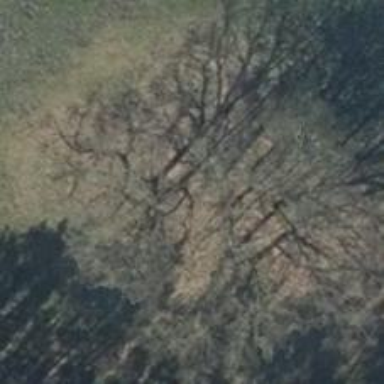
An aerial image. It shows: Deciduous broadleaved tree.